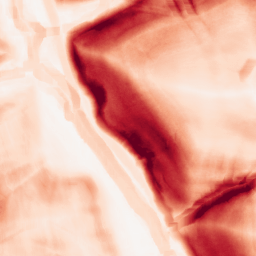
Category: morphological
Decomposition family: morphological_square
Decomposition parameters: operation: gradient
size: 10
Upsampling method: regularized
Upsampling parameters: scale: 4
lambda_reg: 0.001
Upsampling scale: 4